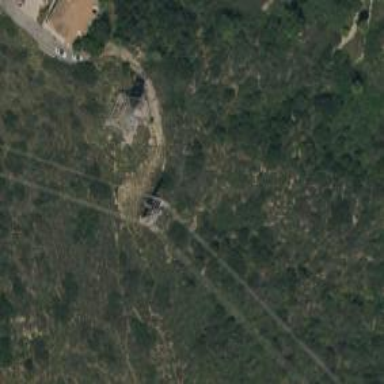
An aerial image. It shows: Power tower.